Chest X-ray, AP view. Patient: 43 years old, sex M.
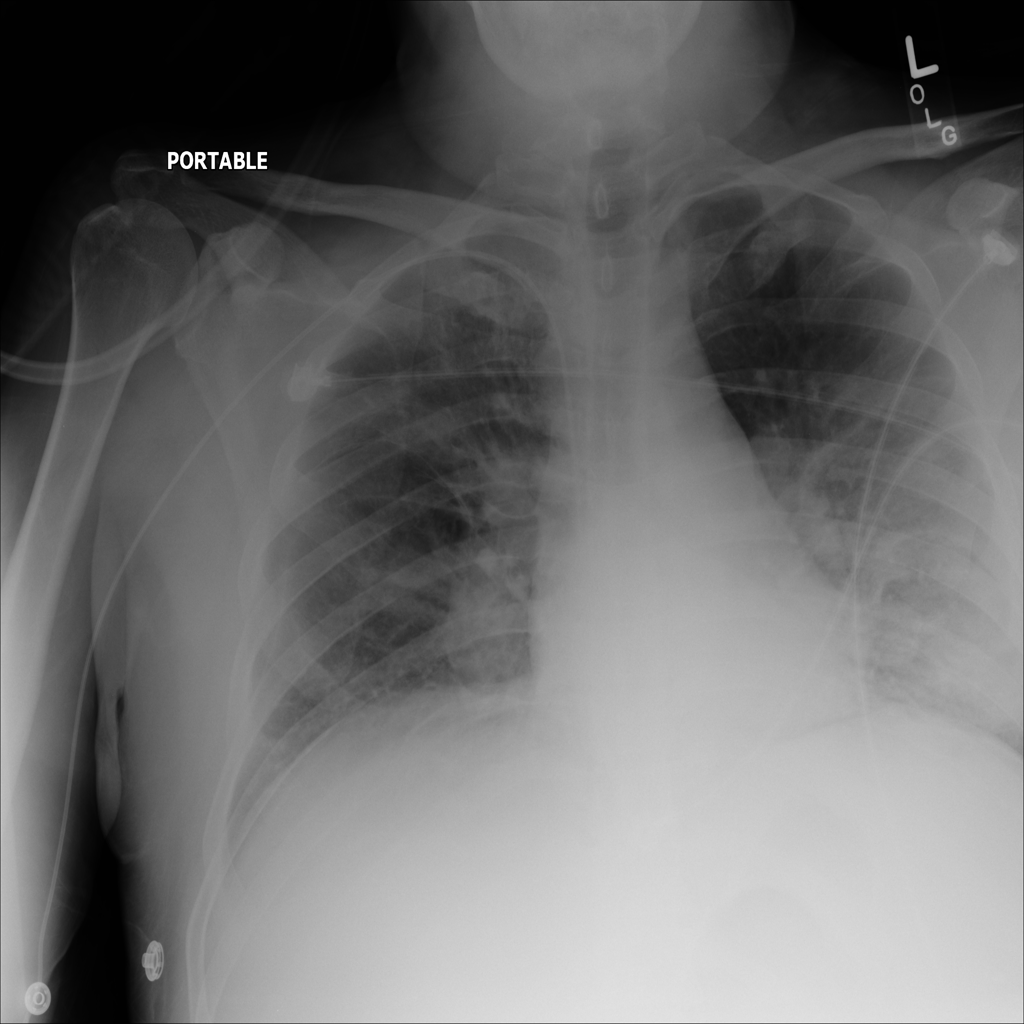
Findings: Infiltration